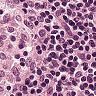
Metastatic tissue present: no